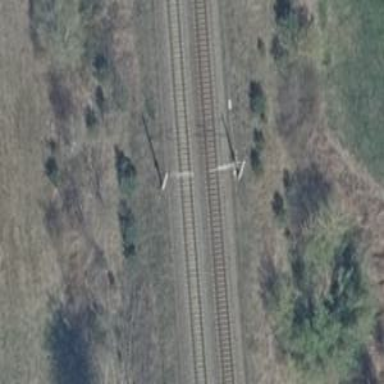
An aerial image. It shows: Railway milestone with catenary mast.